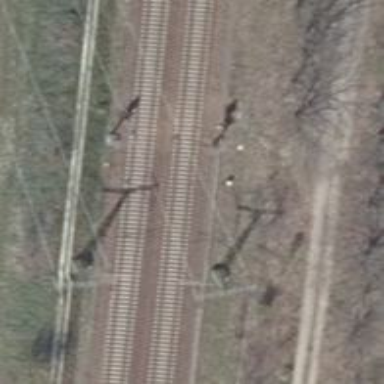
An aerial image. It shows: Railway signal.